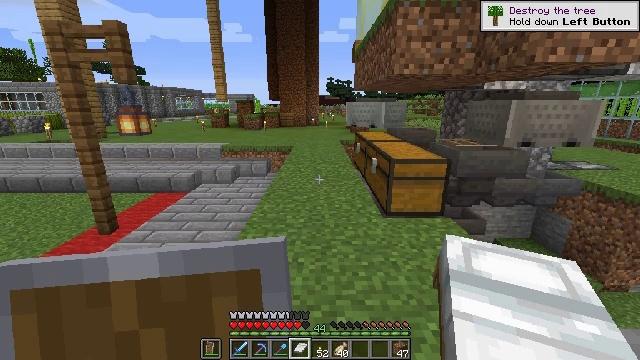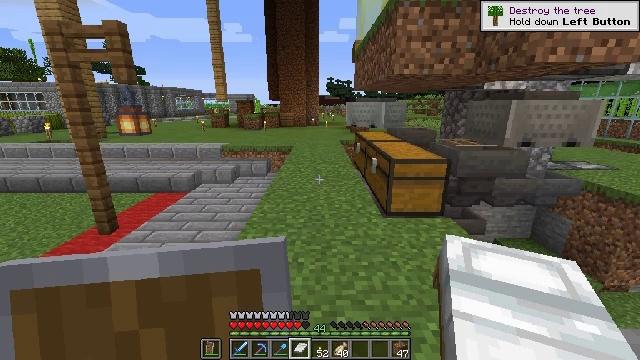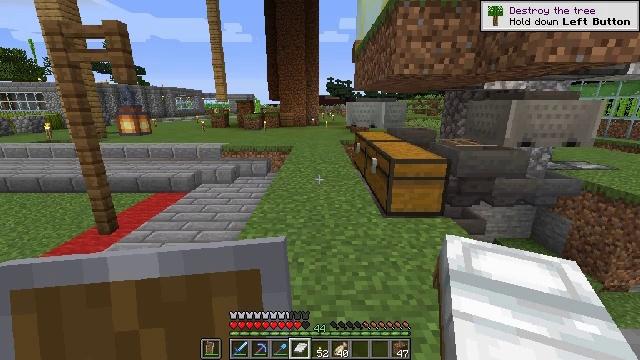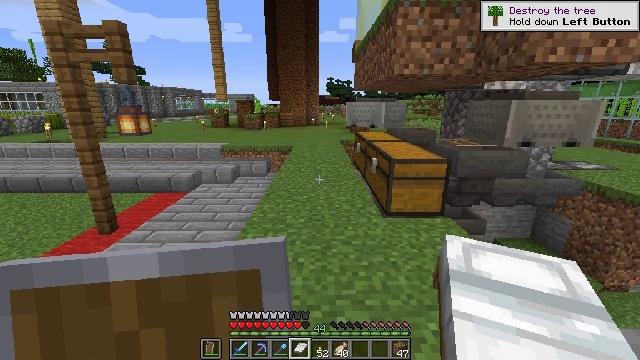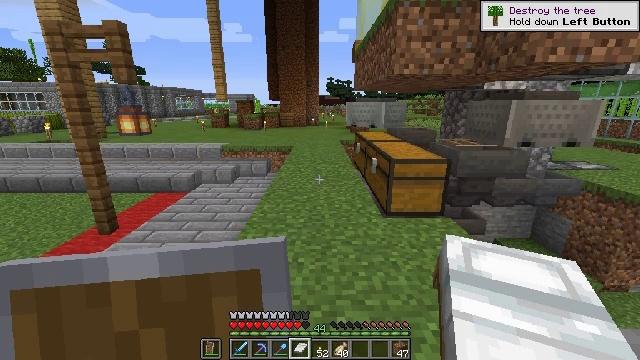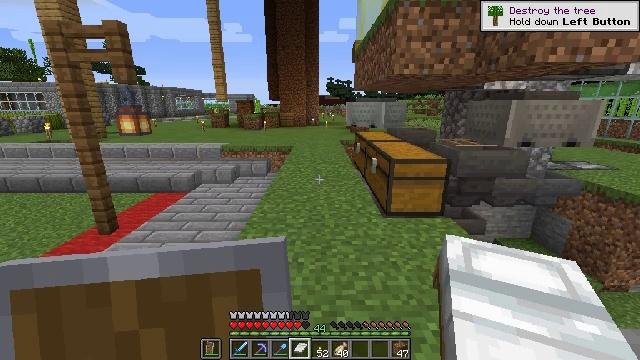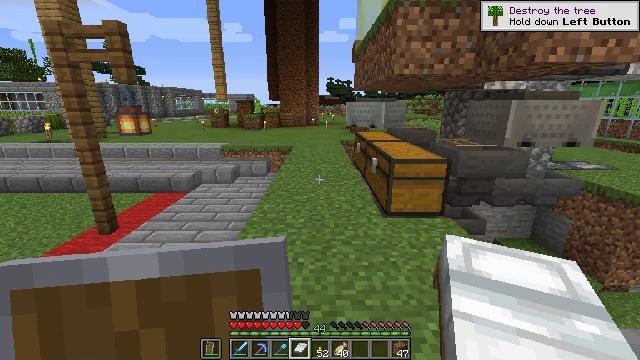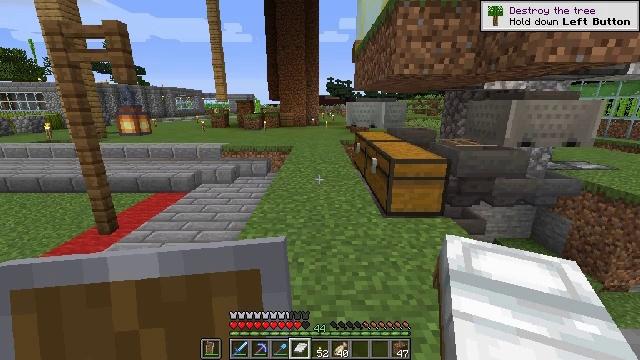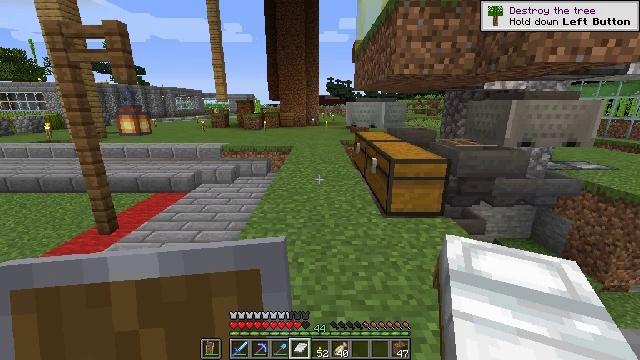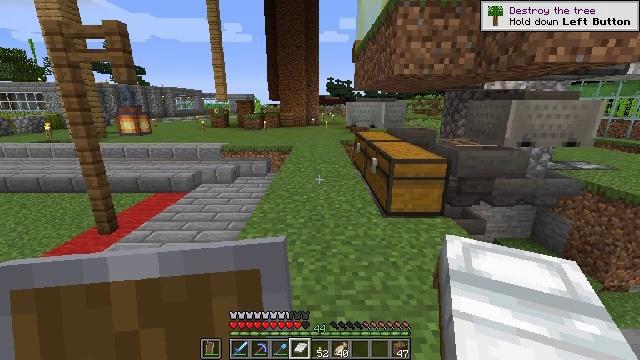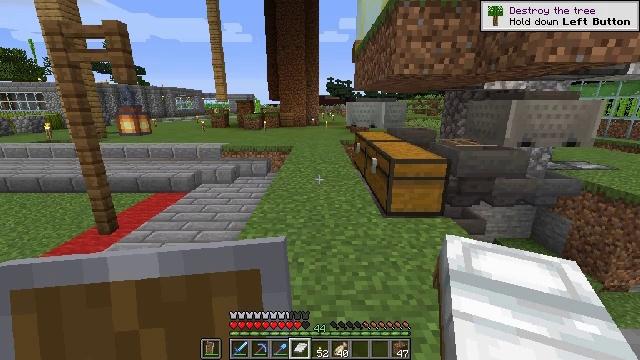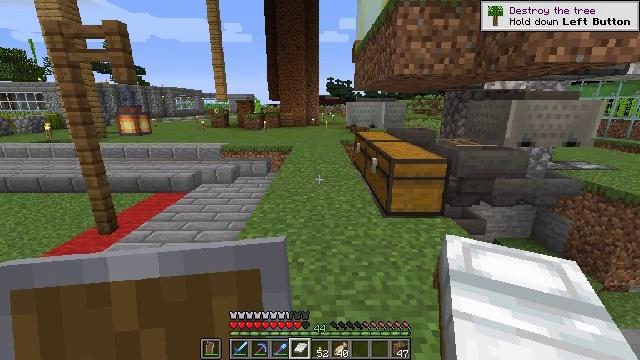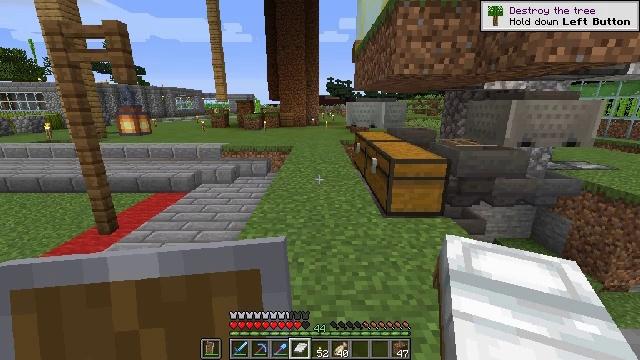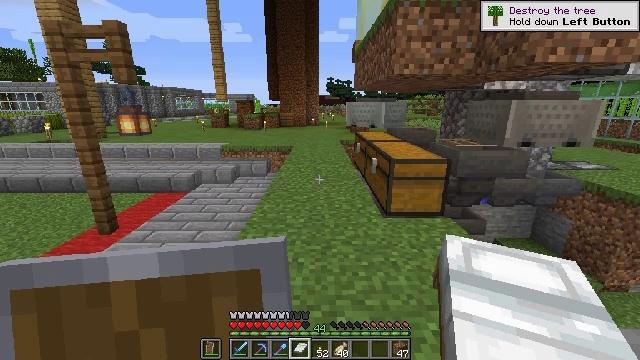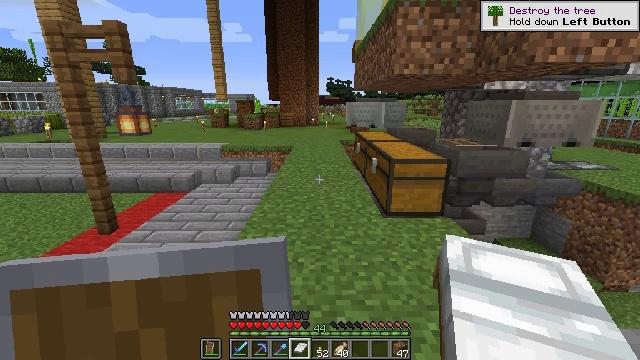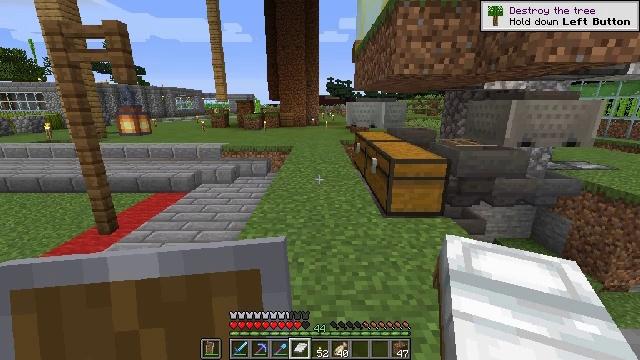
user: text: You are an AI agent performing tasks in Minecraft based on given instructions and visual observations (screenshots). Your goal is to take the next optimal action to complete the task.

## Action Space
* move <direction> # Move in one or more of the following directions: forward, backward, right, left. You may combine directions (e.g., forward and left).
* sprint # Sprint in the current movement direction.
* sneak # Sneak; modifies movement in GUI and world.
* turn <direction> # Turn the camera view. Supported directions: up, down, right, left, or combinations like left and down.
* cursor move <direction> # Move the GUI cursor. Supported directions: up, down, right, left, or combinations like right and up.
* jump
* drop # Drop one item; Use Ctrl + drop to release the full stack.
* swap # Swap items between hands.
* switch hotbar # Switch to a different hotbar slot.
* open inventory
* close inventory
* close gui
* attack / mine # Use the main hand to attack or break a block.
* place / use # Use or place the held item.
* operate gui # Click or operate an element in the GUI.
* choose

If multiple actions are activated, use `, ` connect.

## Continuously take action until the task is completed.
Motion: motion action
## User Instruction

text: Mine the observer block.
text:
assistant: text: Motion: no_op
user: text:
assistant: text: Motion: no_op
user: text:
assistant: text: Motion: no_op
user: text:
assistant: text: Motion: no_op
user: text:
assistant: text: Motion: no_op
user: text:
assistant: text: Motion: no_op
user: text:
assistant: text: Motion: no_op
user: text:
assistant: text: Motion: no_op
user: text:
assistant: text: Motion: no_op
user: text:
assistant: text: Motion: no_op
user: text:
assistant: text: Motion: no_op
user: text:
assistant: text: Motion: no_op
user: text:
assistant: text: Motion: no_op
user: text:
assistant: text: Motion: no_op
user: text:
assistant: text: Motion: no_op
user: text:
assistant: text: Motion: no_op
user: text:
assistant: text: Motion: no_op
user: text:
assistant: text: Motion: no_op
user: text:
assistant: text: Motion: no_op
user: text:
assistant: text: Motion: no_op
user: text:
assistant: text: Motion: no_op
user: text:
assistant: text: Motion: no_op
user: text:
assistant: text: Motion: no_op
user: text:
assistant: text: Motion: no_op
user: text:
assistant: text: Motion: no_op
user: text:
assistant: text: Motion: no_op
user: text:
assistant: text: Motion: no_op
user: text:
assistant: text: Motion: no_op
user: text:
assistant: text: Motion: no_op
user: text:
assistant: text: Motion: no_op